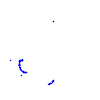
Particle: kaon